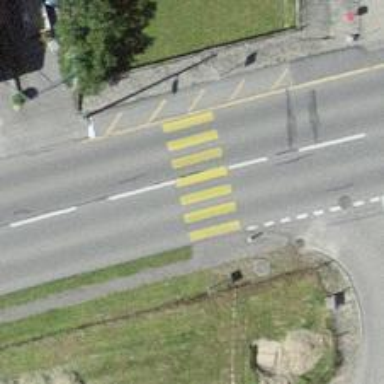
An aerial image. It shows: Zebra crossing on the road.